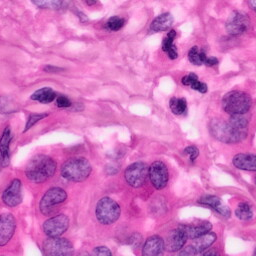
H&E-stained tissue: Pancreatic